Interaction volume radius: 10 \u00c5
Interaction volume height: 30 \u00c5
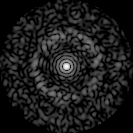
Disorder parameter: 0.8324